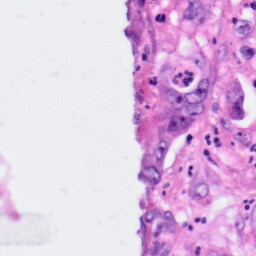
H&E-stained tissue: Pancreatic